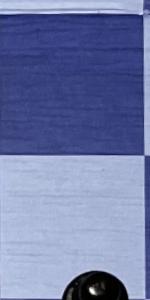
Label: Empty